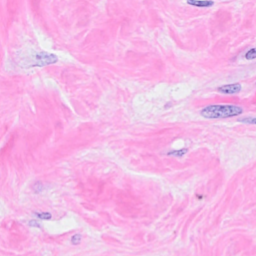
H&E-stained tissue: Breast